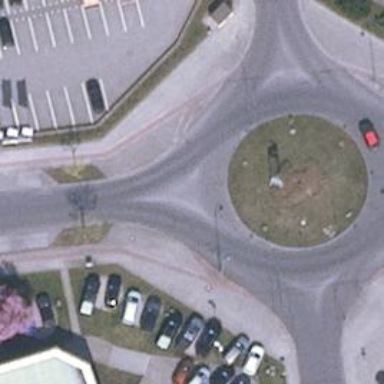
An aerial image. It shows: Residential road with roundabout junction and cycle track.